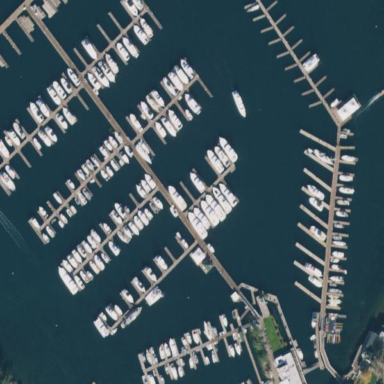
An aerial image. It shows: Marina area for leisure land.